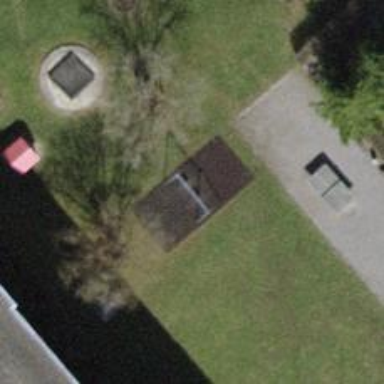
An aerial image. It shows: Playground featuring swings.